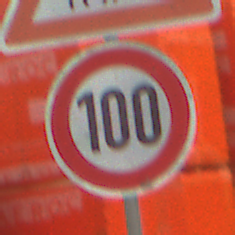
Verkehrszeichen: Geschwindigkeit100
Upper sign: ViehtriebLinks
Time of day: MorningAfternoon
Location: Outdoor (Suburban)
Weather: PartlyCloudy
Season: NotSpecified
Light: Natural